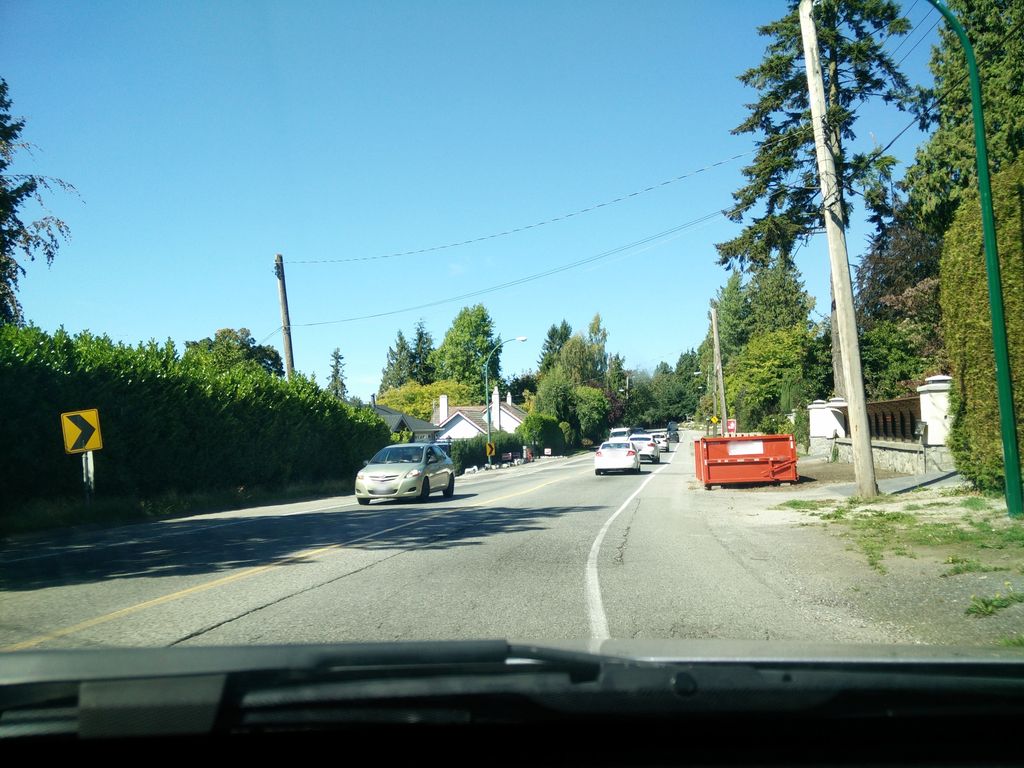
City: vancouver